Aerial crown-view tile of a tropical tree (Barro Colorado Island, Panama), acquired 20250124:
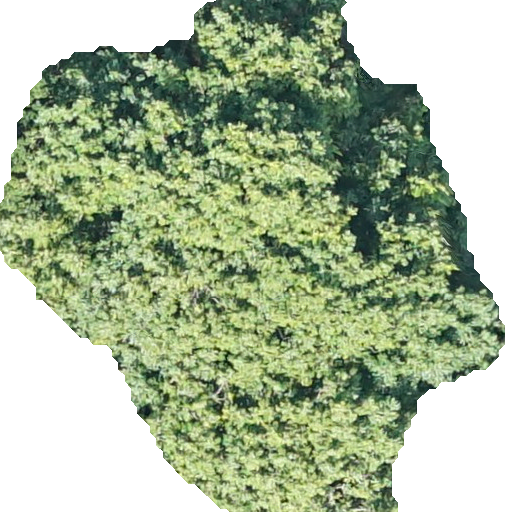
Species: Guarea guidonia
GBIF accepted scientific name: Guarea guidonia
Crown area: 273.725 m²